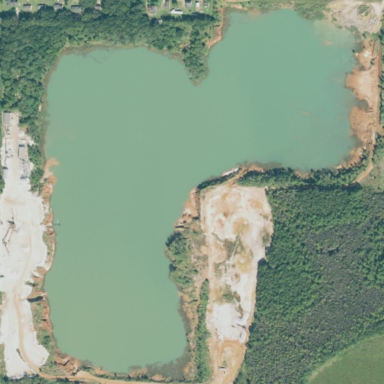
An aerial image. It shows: Quarry area.